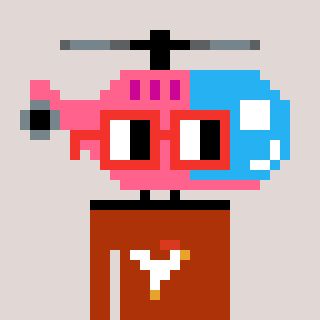
a pixel art character with square red glasses, a helicopter-shaped head and a hotbrown-colored body on a warm background